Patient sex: M
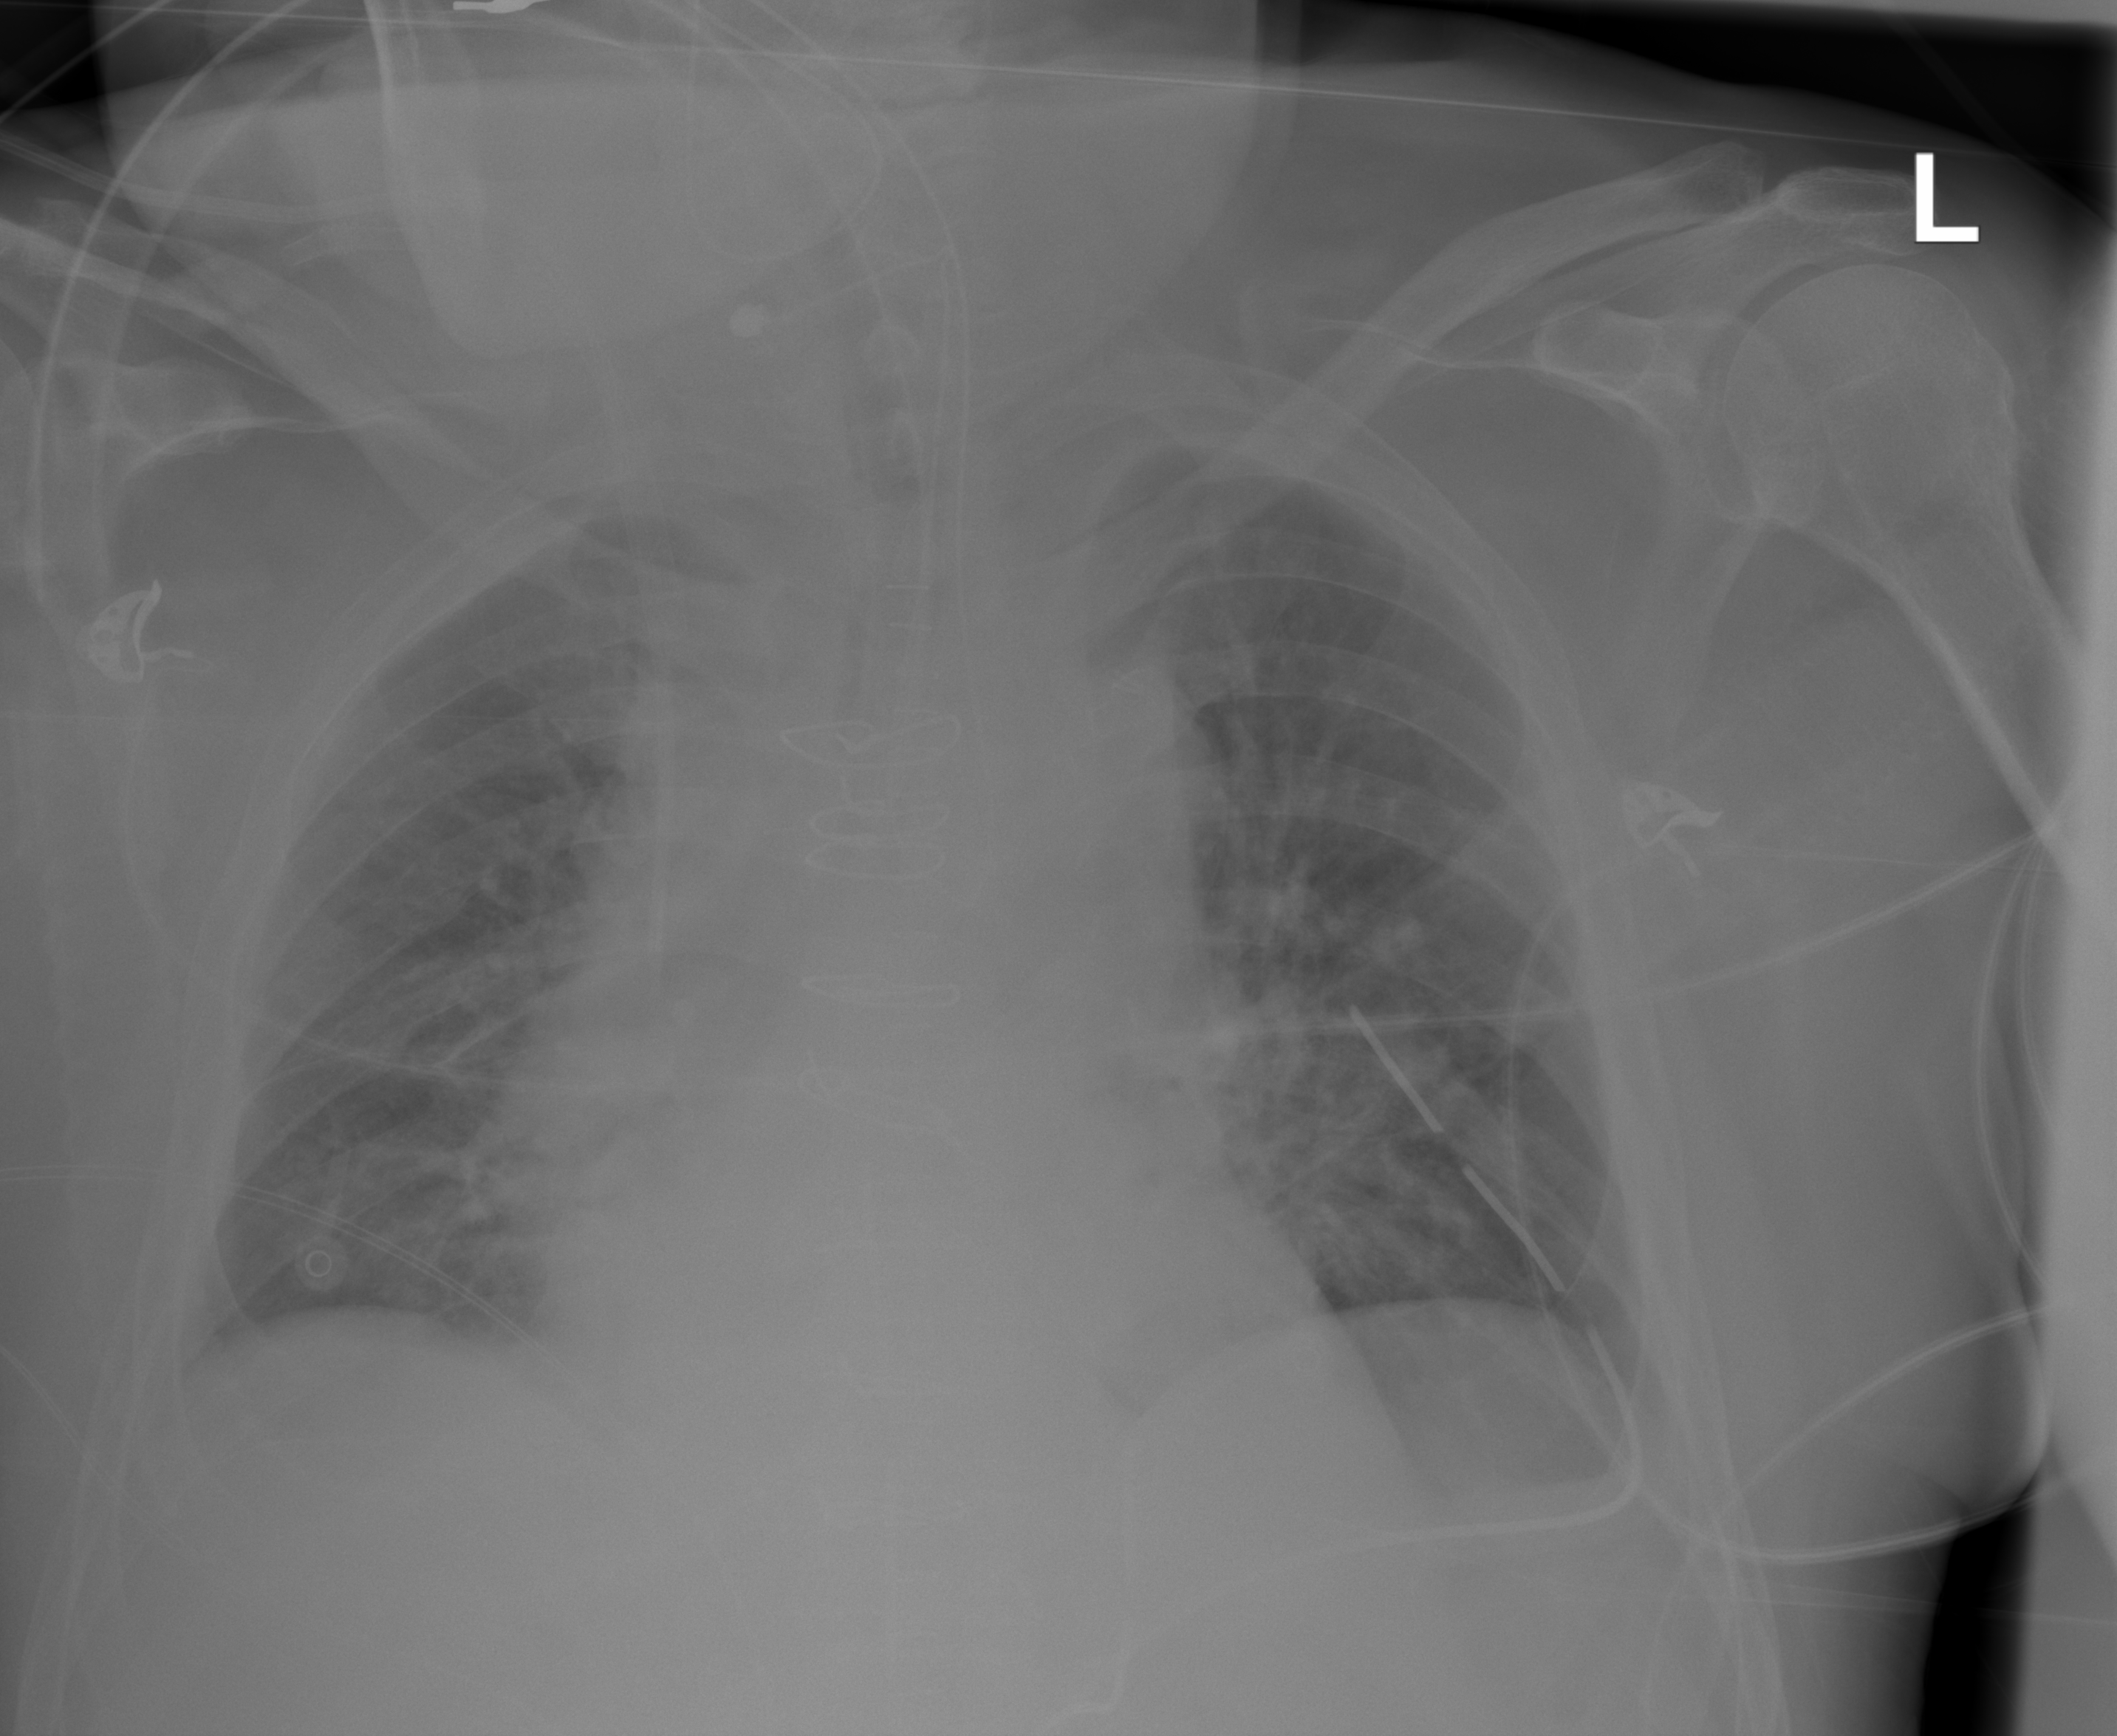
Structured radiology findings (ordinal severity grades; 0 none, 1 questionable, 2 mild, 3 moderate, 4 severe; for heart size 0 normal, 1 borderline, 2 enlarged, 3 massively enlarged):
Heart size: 1
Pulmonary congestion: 2
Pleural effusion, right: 0
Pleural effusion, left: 0
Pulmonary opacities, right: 0
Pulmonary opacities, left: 0
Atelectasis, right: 0
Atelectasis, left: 0